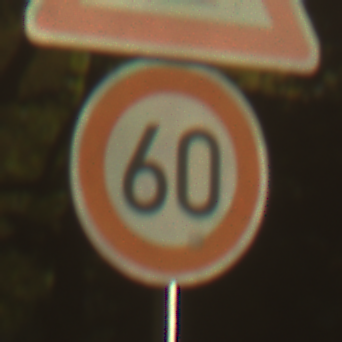
Verkehrszeichen: Geschwindigkeit60
Zusatzzeichen oben: UnzureichendesLichtraumprofil
Umgebung: Outdoor, Nature
Tageszeit: SunriseSunset
Wetter: PartlyCloudy
Licht: Natural
Jahreszeit: NotSpecified
Kontrast: HighContrast